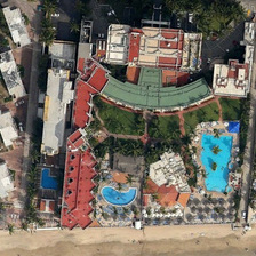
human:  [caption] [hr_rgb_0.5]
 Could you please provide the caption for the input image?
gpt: There is a swimming pool in the center of this big resort.

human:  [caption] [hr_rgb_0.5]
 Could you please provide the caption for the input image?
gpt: A resort has been built near the beach.

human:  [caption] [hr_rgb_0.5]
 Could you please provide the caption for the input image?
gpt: Leisure resort was available near the beach.

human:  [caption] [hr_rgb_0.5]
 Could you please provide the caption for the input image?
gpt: a leisure resort was built near the beach.

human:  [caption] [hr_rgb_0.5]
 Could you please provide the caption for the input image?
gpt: There is a swimming pool in the middle of this big resort.